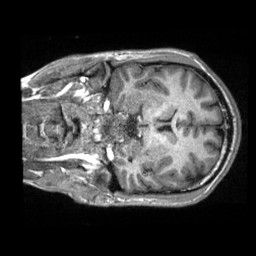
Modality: T1w
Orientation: coronal
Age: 26
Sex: male
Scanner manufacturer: siemens
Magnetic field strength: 3 T
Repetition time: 2.3 s
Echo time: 0.00288 s